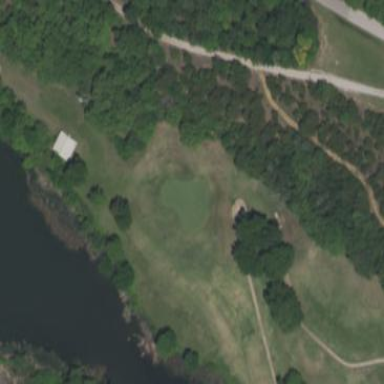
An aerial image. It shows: Golf fairway in the image.